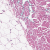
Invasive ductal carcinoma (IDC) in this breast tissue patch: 0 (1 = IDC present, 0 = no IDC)